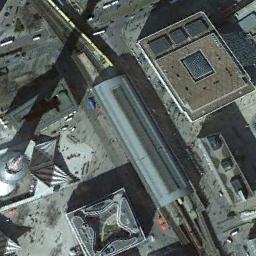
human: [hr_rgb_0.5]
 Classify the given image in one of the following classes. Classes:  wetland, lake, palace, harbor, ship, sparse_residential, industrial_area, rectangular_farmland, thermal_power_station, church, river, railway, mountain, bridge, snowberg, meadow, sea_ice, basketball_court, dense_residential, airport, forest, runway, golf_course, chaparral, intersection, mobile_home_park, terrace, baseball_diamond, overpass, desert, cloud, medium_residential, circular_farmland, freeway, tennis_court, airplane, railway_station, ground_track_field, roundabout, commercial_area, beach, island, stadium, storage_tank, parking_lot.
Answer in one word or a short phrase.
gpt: railway_station